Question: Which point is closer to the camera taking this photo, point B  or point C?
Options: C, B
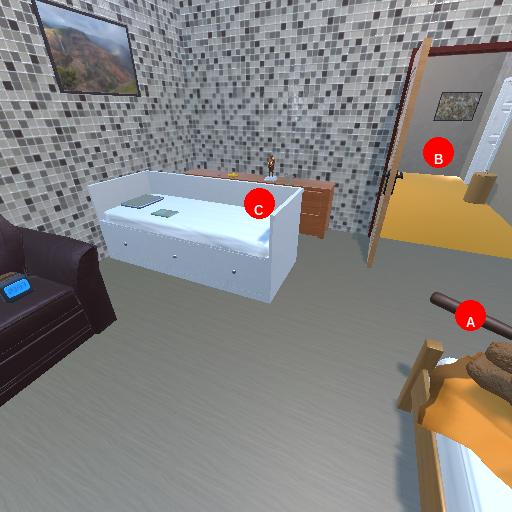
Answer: C